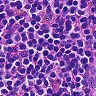
Metastatic tissue present: no